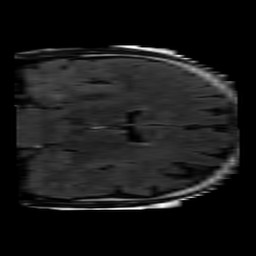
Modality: FLAIR
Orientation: coronal
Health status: ill
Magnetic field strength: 3 T